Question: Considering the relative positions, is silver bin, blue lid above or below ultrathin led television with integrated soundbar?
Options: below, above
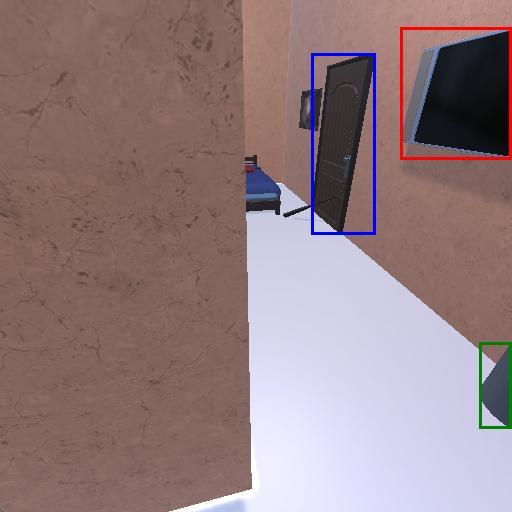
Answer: below